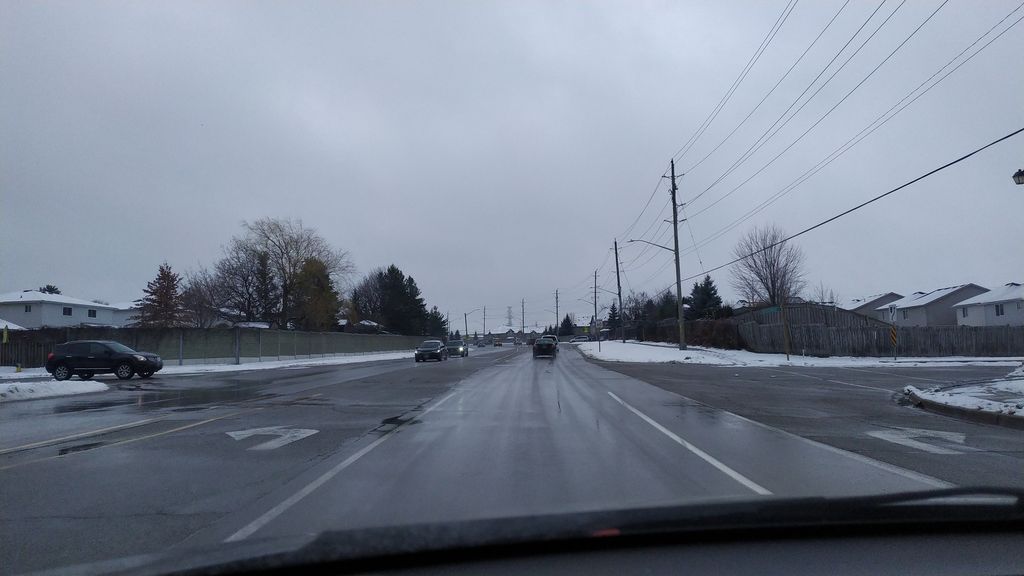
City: kitchener-waterloo